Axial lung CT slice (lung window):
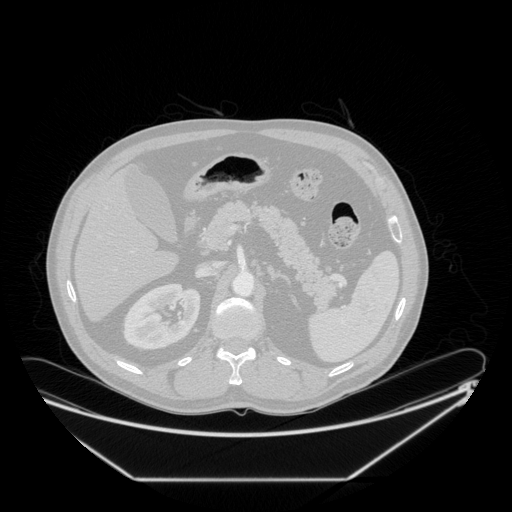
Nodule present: no